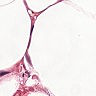
Metastatic tissue present: no